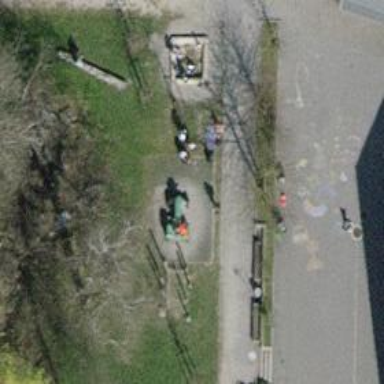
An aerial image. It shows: Playground with playful theme.